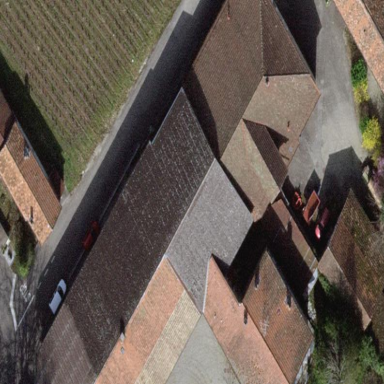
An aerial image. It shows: Farm building.